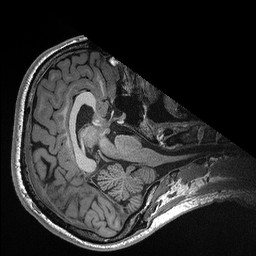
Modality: T1w
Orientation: axial
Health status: healthy
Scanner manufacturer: siemens
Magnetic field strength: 3 T
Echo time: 0.00298 s